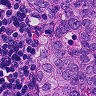
Metastatic tissue present: yes